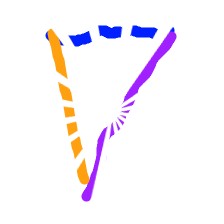
Shape: triangle